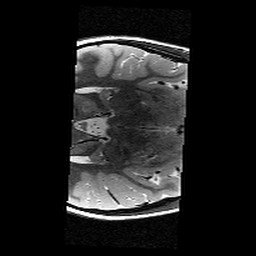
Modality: T2w
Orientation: axial
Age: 9
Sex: female
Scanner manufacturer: siemens
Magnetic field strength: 3 T
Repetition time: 9.23 s
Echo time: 0.067 s